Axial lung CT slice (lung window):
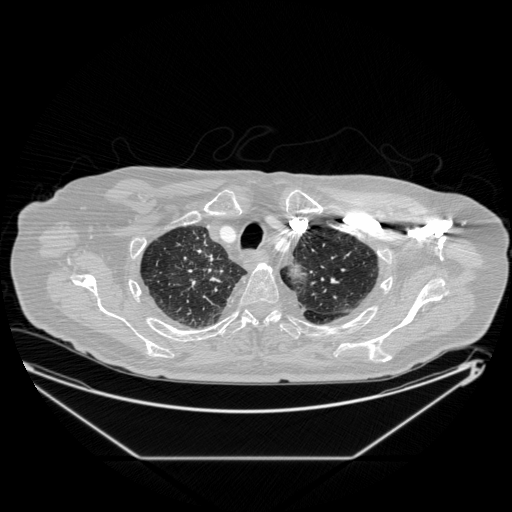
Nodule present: no